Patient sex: F
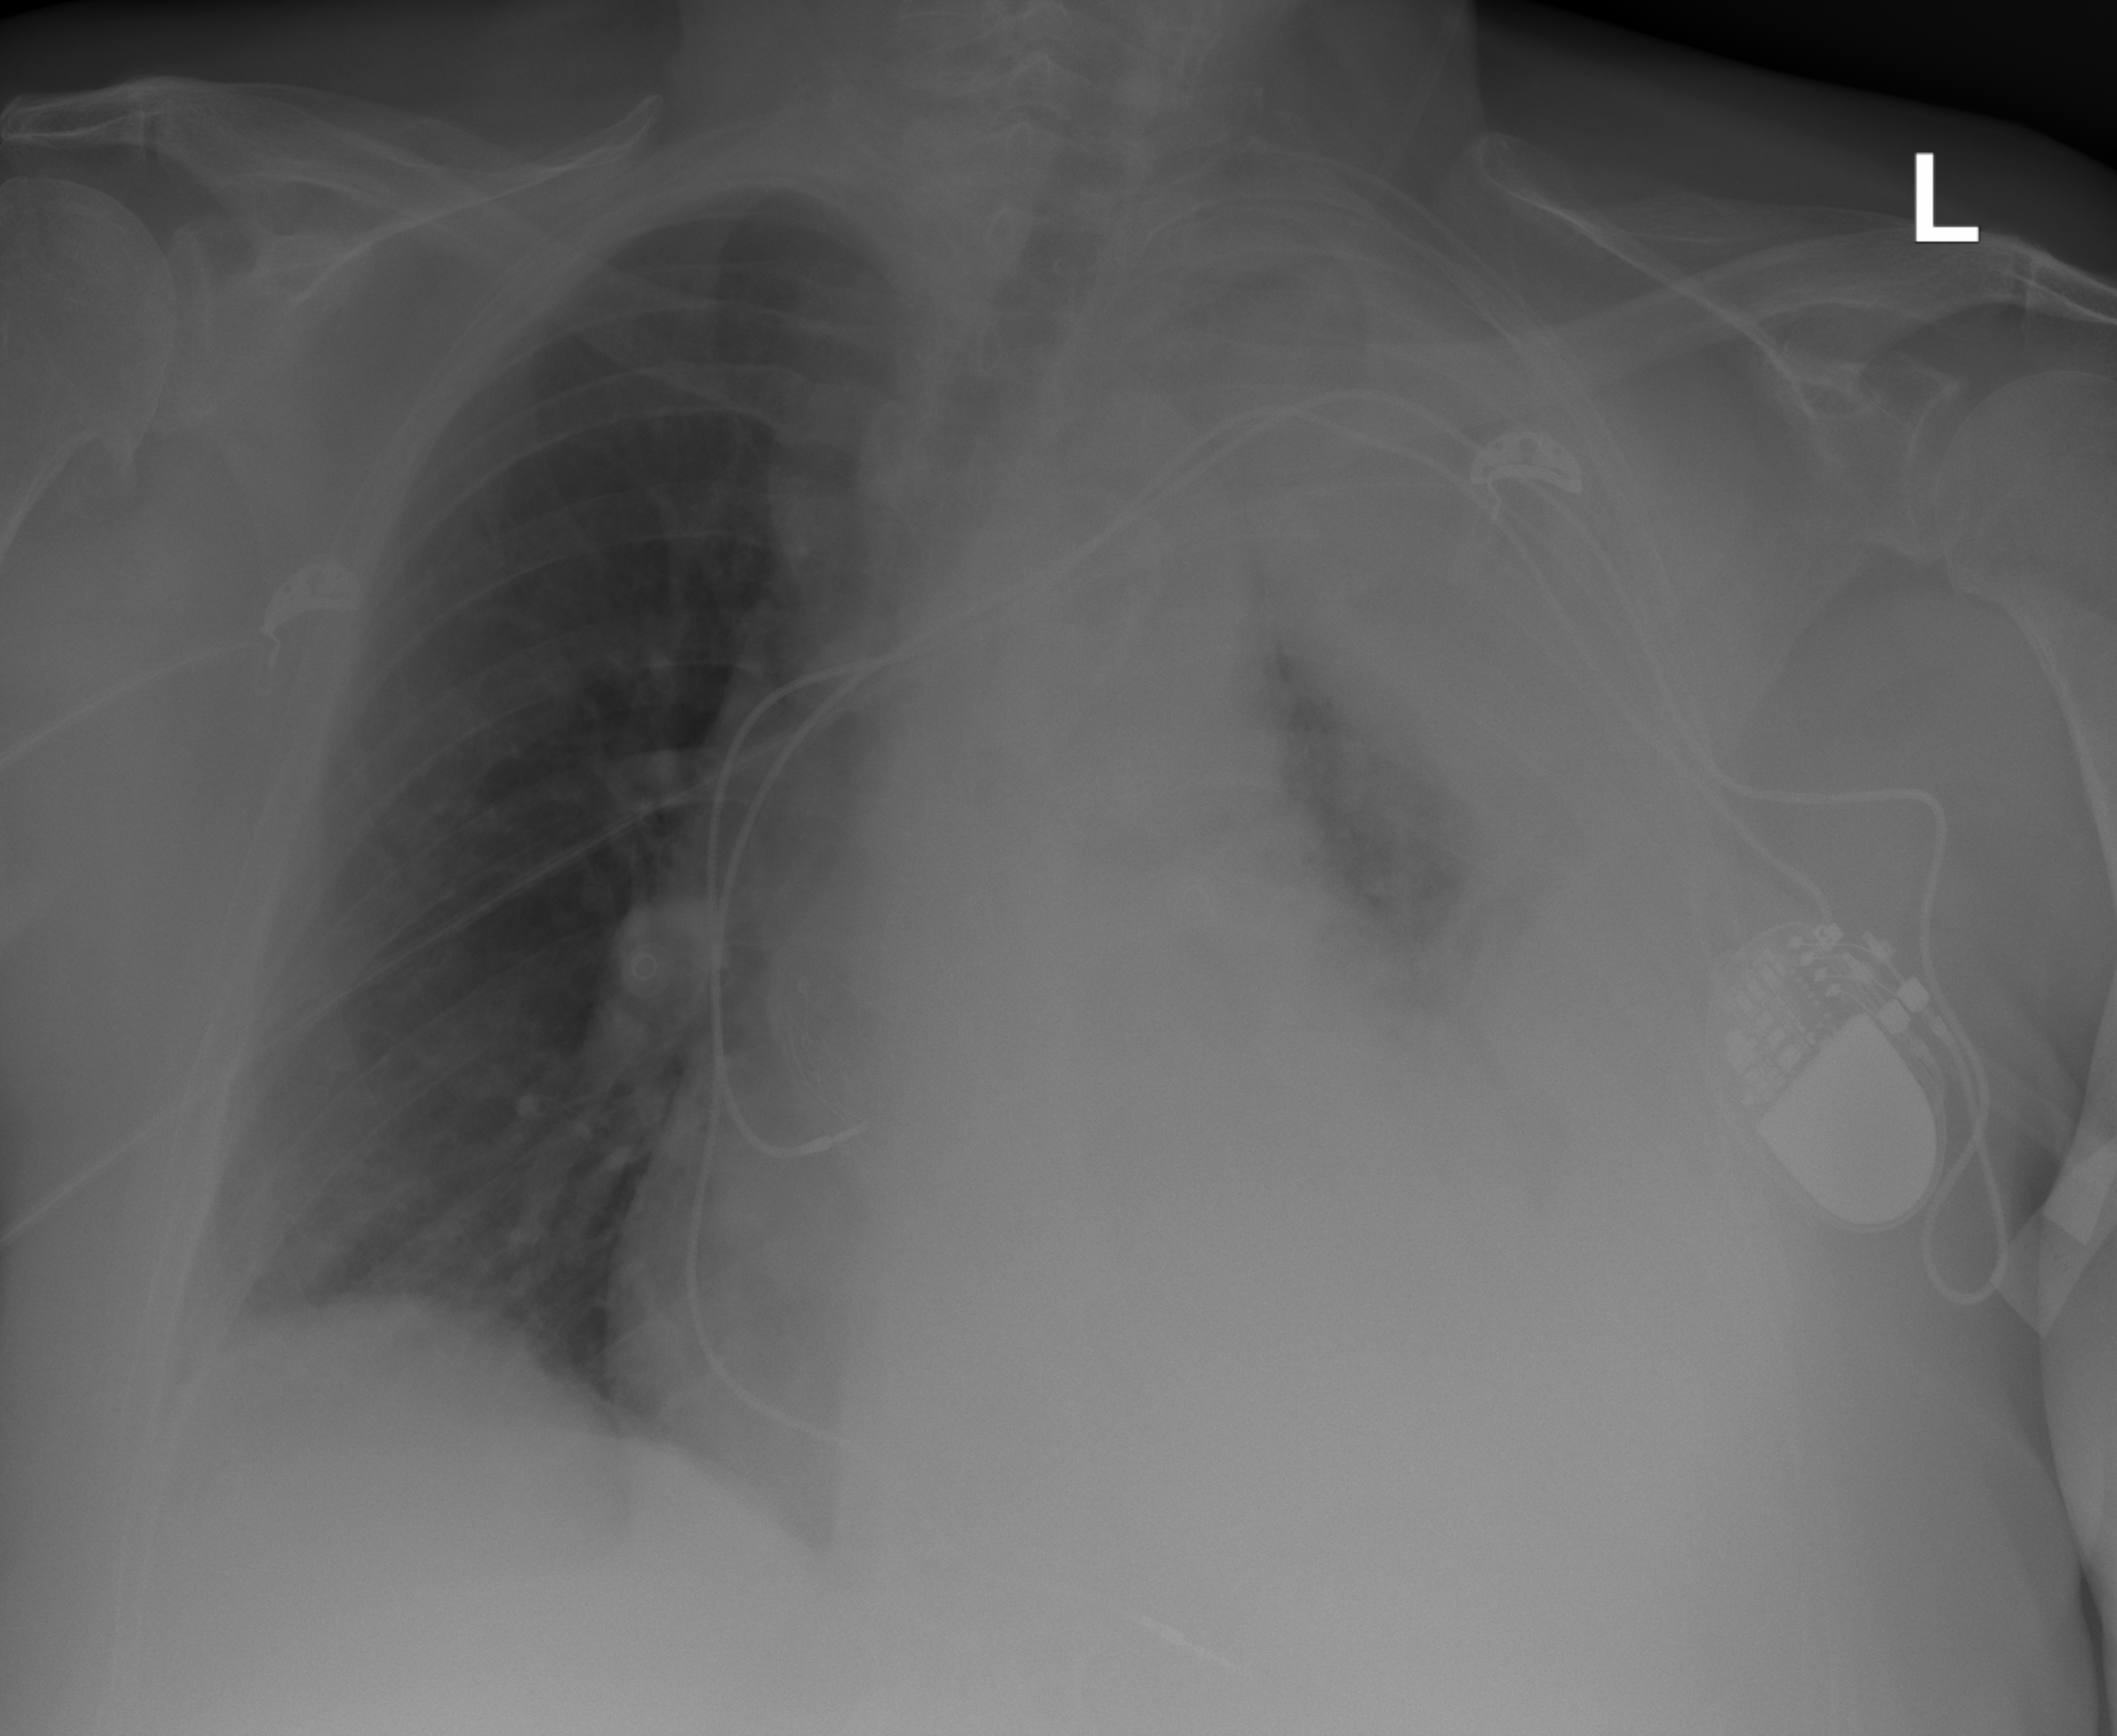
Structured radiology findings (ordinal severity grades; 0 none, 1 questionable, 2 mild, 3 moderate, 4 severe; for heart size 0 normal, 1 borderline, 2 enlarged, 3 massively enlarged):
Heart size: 0
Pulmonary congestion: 0
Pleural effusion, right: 0
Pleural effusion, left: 3
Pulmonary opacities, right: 0
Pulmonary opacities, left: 0
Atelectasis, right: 0
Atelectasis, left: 2